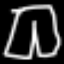
Label: pants